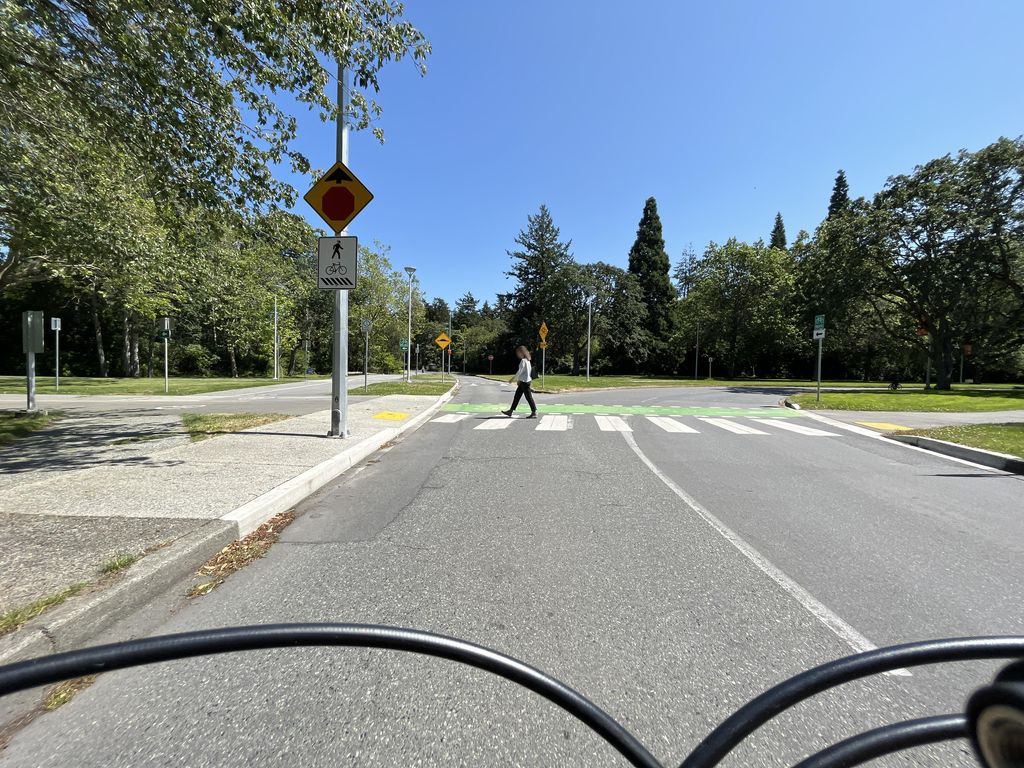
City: victoria